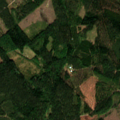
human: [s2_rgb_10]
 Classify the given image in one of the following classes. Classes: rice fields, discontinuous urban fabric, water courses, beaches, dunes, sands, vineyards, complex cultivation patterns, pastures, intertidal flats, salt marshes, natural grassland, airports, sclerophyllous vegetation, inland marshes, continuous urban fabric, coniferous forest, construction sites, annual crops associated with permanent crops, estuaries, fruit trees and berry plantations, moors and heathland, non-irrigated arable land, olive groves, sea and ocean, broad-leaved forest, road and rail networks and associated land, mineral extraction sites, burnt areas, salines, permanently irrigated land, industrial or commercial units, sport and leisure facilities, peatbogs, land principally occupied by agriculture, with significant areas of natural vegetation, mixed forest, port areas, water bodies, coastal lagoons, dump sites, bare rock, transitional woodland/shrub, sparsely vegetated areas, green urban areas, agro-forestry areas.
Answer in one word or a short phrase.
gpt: coniferous forest, mixed forest